Field crop: tomato
Growth stage: 1
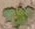
Species: solanum